Question: I've been trying for half an hour to find and toggle/show the memory window in VS2008, but no success. Can someone show where it is buried in the menus?
In VC6 I would toggle it from View->Debug Windows->Memory.

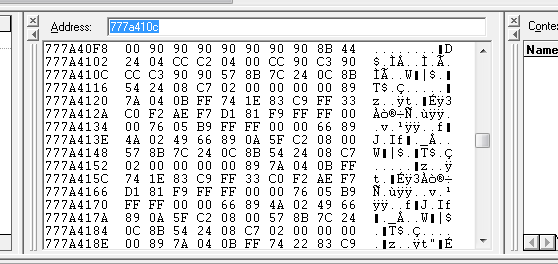
Answer: While in debug mode got to Debug->Windows->Memory or press +. so it says in my 'VS2008'. :)